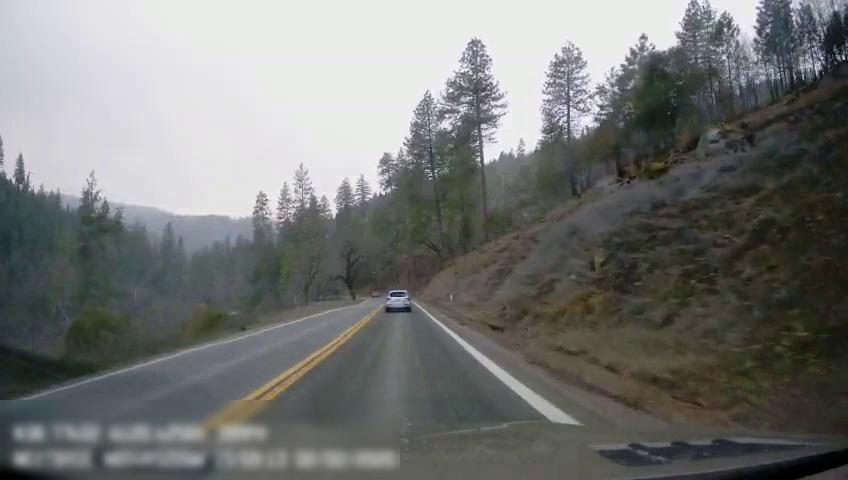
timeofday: Day
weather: Cloudy
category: Drivable Space
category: Vehicles | SUV
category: Lanes | Alternate Lane
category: Lanes | Current Lane
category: Lanes | Opposite Lane
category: Lanes | Opposite Lane